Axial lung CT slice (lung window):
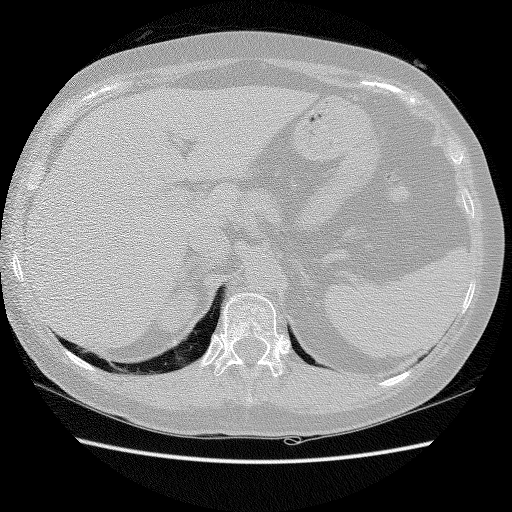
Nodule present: no